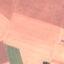
Land use / land cover: AnnualCrop